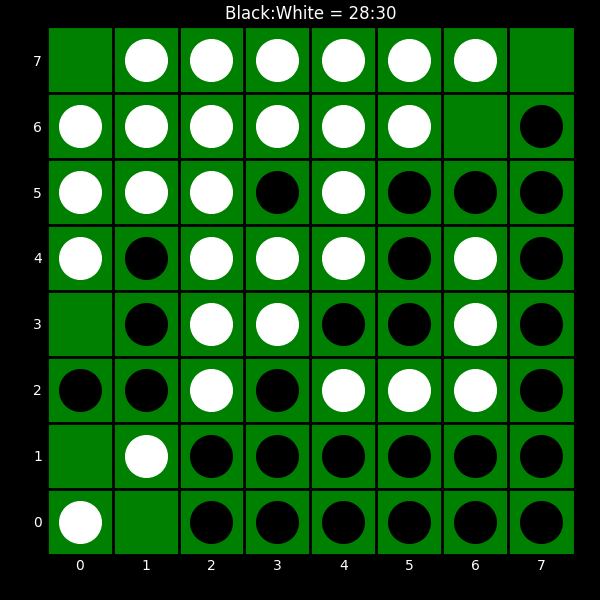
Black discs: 28
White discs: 30